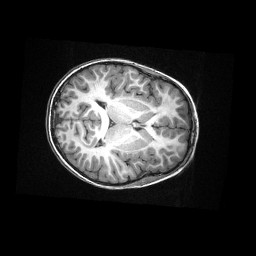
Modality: T1w
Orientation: axial
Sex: male